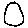
Label: circle